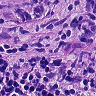
Metastatic tissue present: yes